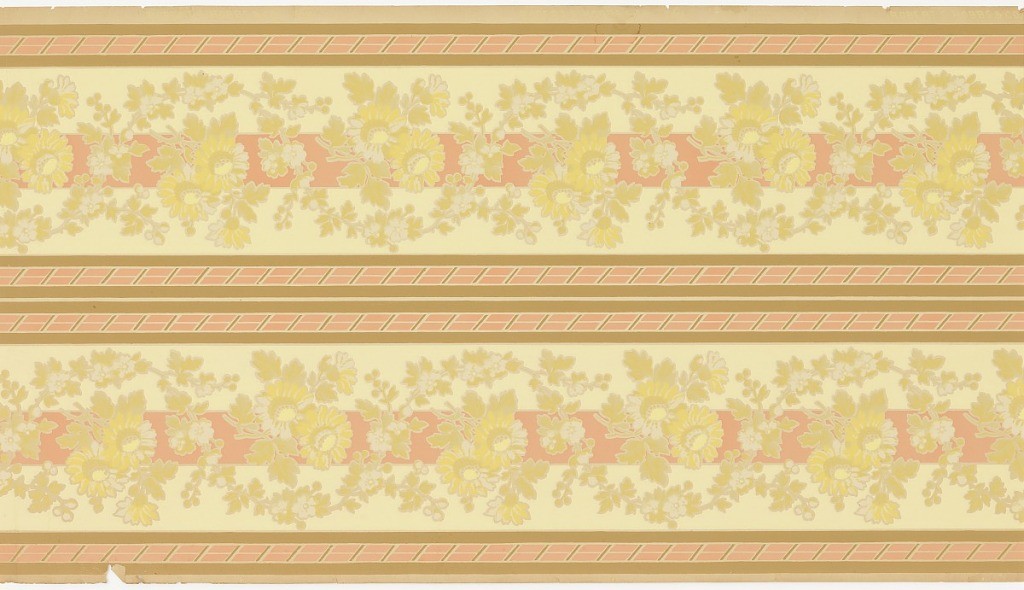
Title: Frieze
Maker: Robert S. Hobbs & Co., Brooklyn, New York
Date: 1905–1915
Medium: Machine-printed paper
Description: Alternating bands of swirling floral garlands and pink stripes with diagonal hash marks run horizontally across the panel. Two pink stripes are located in the center of the panel, and one at both the top and bottom edge. A wider pink band runs behind the two stripes of floral garlands. This design is printed in shades of brown, pink, yellow, gray and off-white on a beige ground.